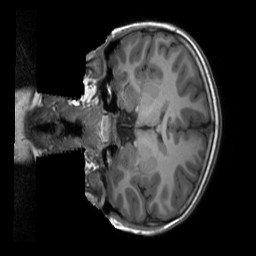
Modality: T1w
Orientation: coronal
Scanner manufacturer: siemens
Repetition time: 2.3 s
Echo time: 0.00229 s